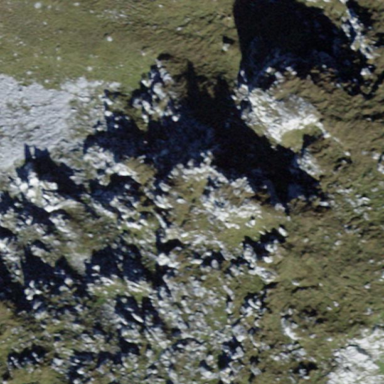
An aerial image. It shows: Landscape of bare rock.